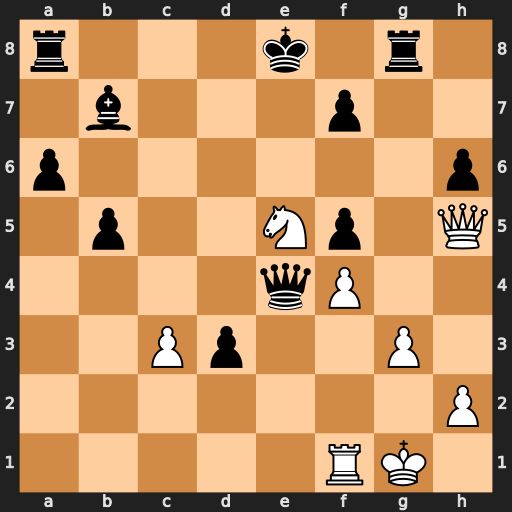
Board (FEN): r3k1r1/1b3p2/p6p/1p2Np1Q/4qP2/2Pp2P1/7P/5RK1
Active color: w
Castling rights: q
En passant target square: -
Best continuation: Qxf7+ Kd8 Qd7#